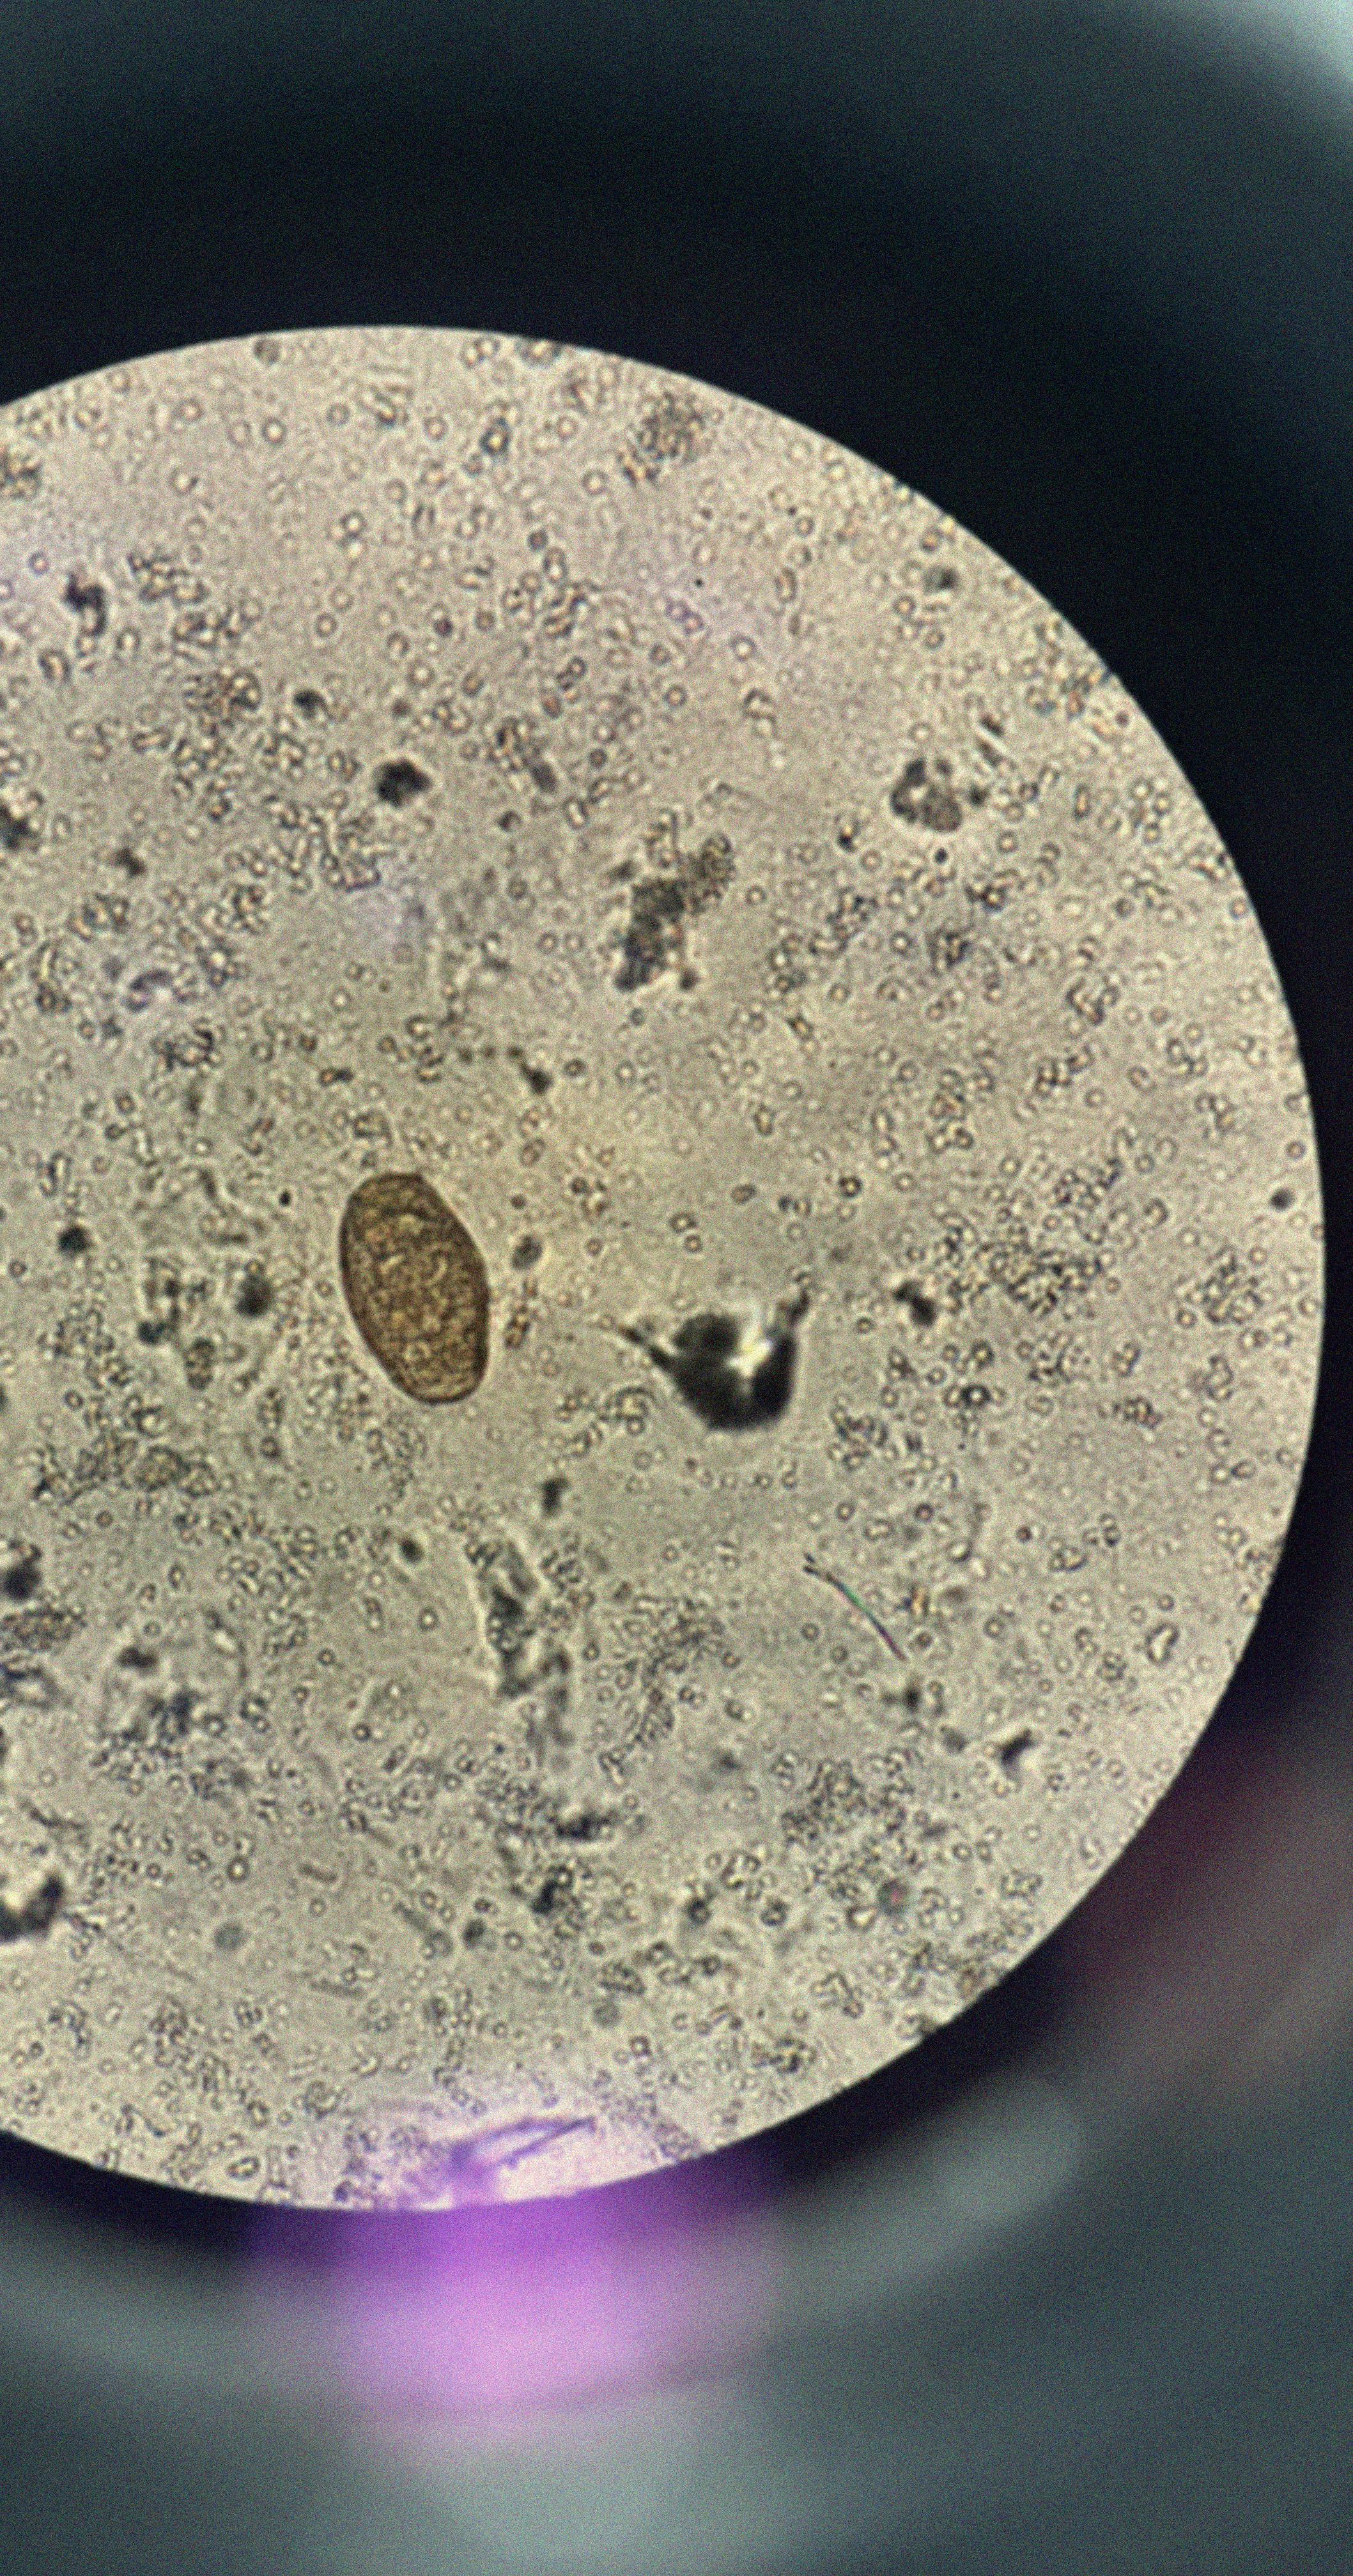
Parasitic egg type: Paragonimus spp